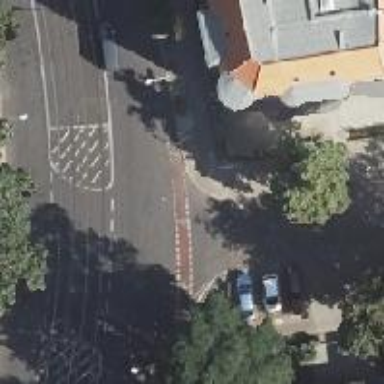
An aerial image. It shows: Unmarked road crossing.